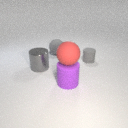
small gray rubber cylinder behind large purple rubber cylinder